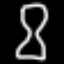
Label: hourglass